Question:
I am currently attempting to upgrade my version of SQL Server Express Edition to Developer edition.
I have come across this Failure message, can someone
A.) Explain is a basic clear way what this actually means so I can get my head around it.
and
B.) Suggest a solution for this problem
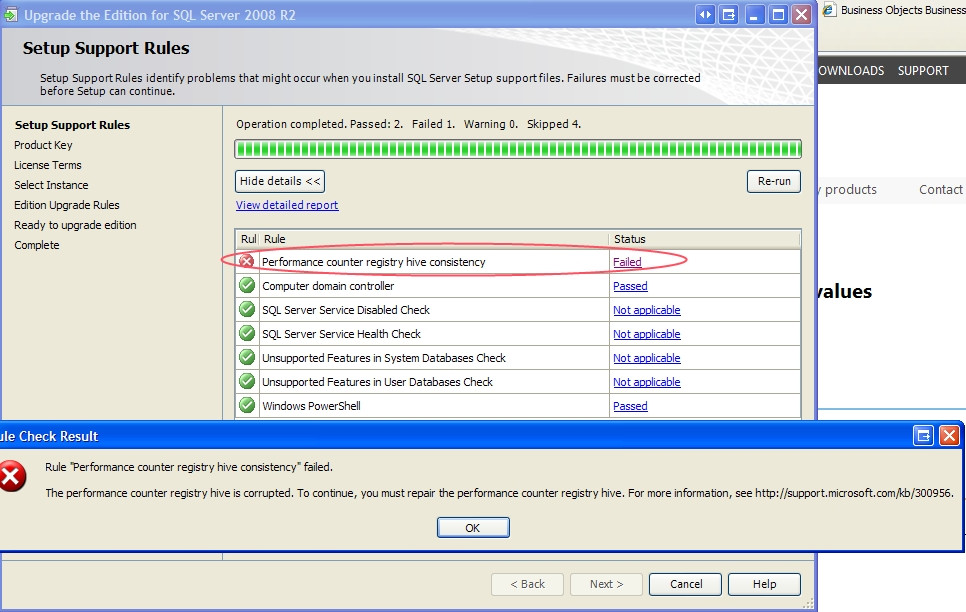
Answer: Instead of trying an in-place upgrade, and in addition to repairing the counters via <URL>.